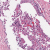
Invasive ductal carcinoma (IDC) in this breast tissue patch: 0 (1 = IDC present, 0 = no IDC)